Field crop: maize
Growth stage: 2
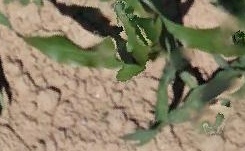
Species: maize